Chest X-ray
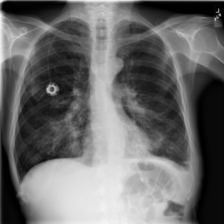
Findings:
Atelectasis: negative
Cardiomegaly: negative
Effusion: negative
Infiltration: negative
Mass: negative
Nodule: negative
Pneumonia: negative
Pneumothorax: negative
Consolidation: negative
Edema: negative
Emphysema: negative
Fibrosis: positive
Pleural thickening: positive
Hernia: negative